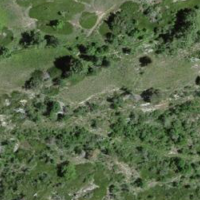
EUNIS habitat code: 43
Species observed at this site:
Phyteuma orbiculare